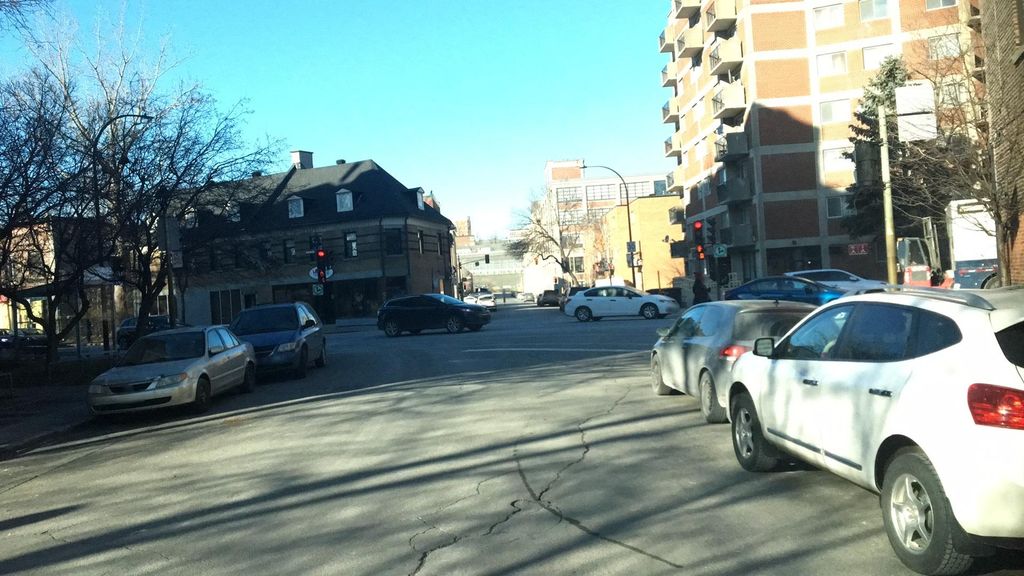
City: montreal